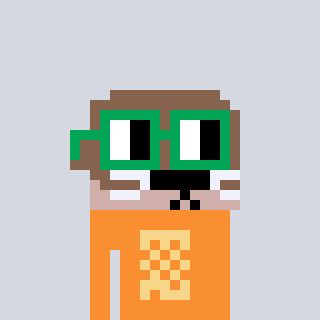
a pixel art character with square green glasses, a otter-shaped head and a orange-colored body on a cool background